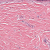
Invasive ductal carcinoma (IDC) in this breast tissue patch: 0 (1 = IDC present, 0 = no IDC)